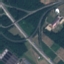
Land use / land cover: Highway